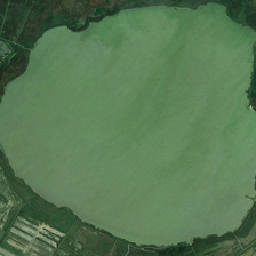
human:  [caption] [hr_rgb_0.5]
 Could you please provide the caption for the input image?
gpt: This Earth built a Great Lake.

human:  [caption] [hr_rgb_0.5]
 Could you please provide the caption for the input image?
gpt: This land has built a great lake.

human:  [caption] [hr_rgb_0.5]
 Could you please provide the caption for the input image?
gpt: This land built a large lake.

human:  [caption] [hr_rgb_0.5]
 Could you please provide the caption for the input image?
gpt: This land made a great lake.

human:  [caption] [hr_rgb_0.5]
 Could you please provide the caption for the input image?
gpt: This land has built a great lake.